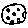
Label: moon